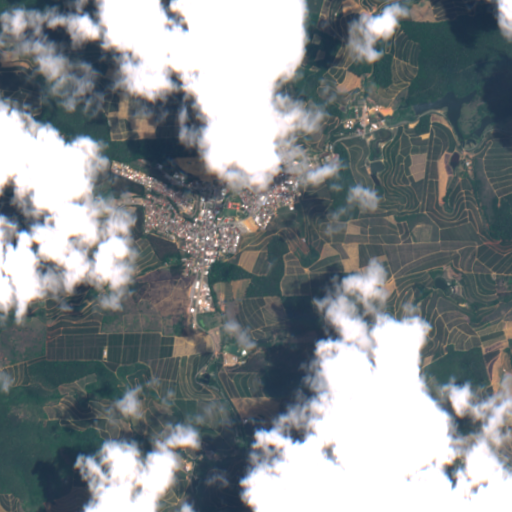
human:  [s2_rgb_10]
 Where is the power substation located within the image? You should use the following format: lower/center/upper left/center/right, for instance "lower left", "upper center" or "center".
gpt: The power substation is located in the center left of the image.
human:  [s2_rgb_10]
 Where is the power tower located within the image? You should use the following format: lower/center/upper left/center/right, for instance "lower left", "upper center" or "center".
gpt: The power tower is located in the lower left of the image.
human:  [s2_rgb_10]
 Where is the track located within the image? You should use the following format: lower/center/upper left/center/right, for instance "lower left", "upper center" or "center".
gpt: There is no track in the image.